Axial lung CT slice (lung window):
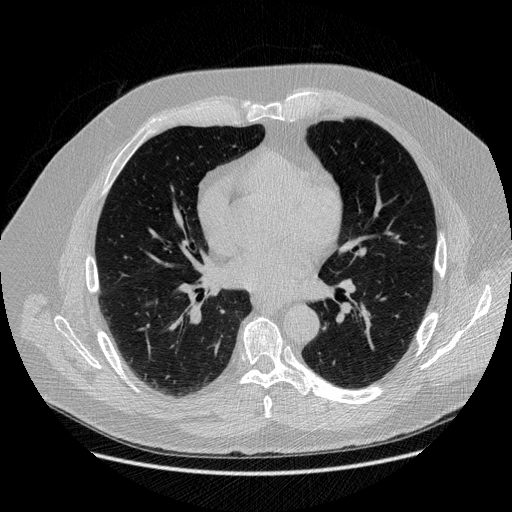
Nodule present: no